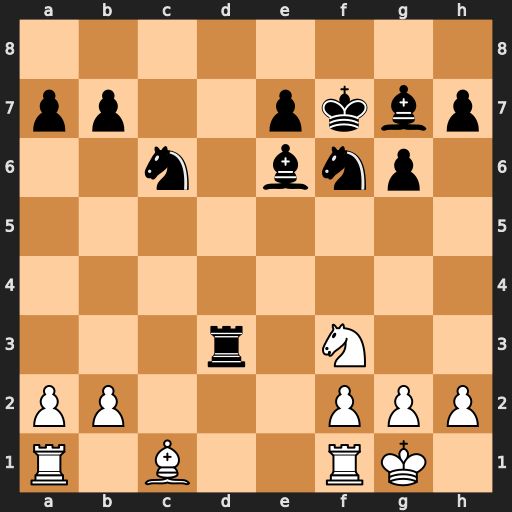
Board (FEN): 8/pp2pkbp/2n1bnp1/8/8/3r1N2/PP3PPP/R1B2RK1
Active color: w
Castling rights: -
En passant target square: -
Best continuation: Ng5+ Ke8 Nxe6